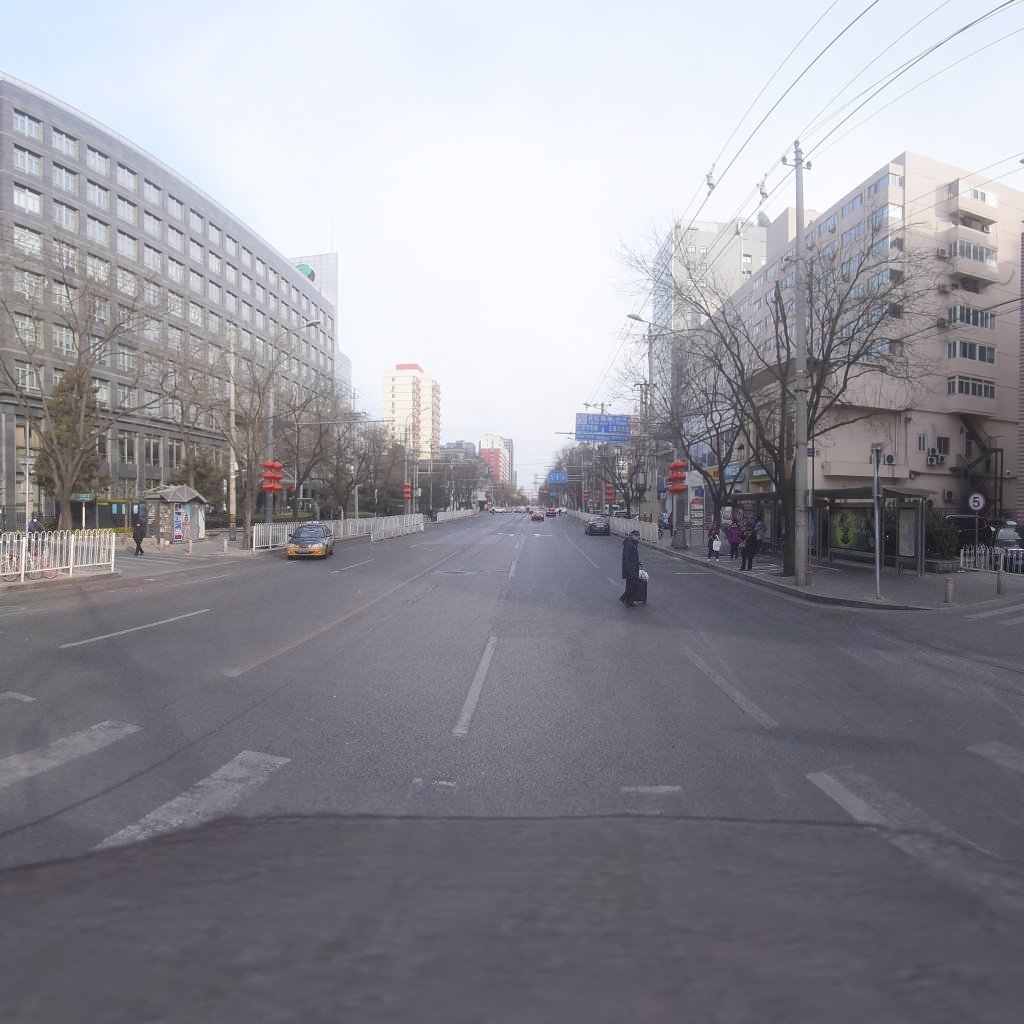
Region: Xicheng
Road damage annotations: longitudinal patch